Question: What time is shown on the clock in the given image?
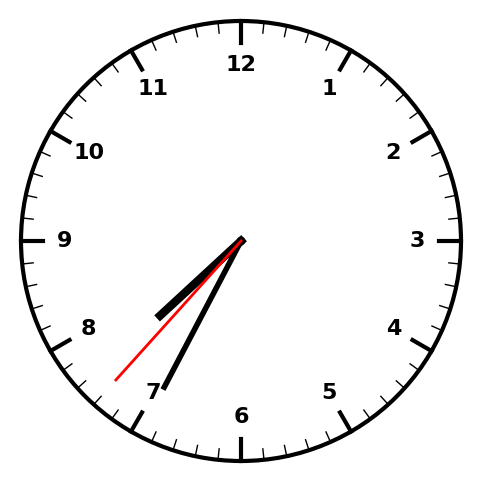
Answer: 07:34:37